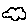
Label: cloud